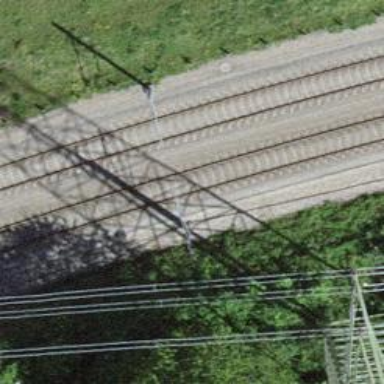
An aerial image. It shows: Single railway track with electrification through contact line.